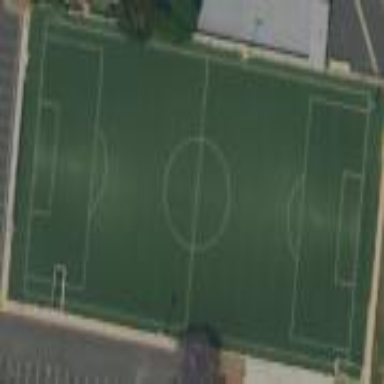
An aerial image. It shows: Soccer pitch designated for leisure and sports activities.